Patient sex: M
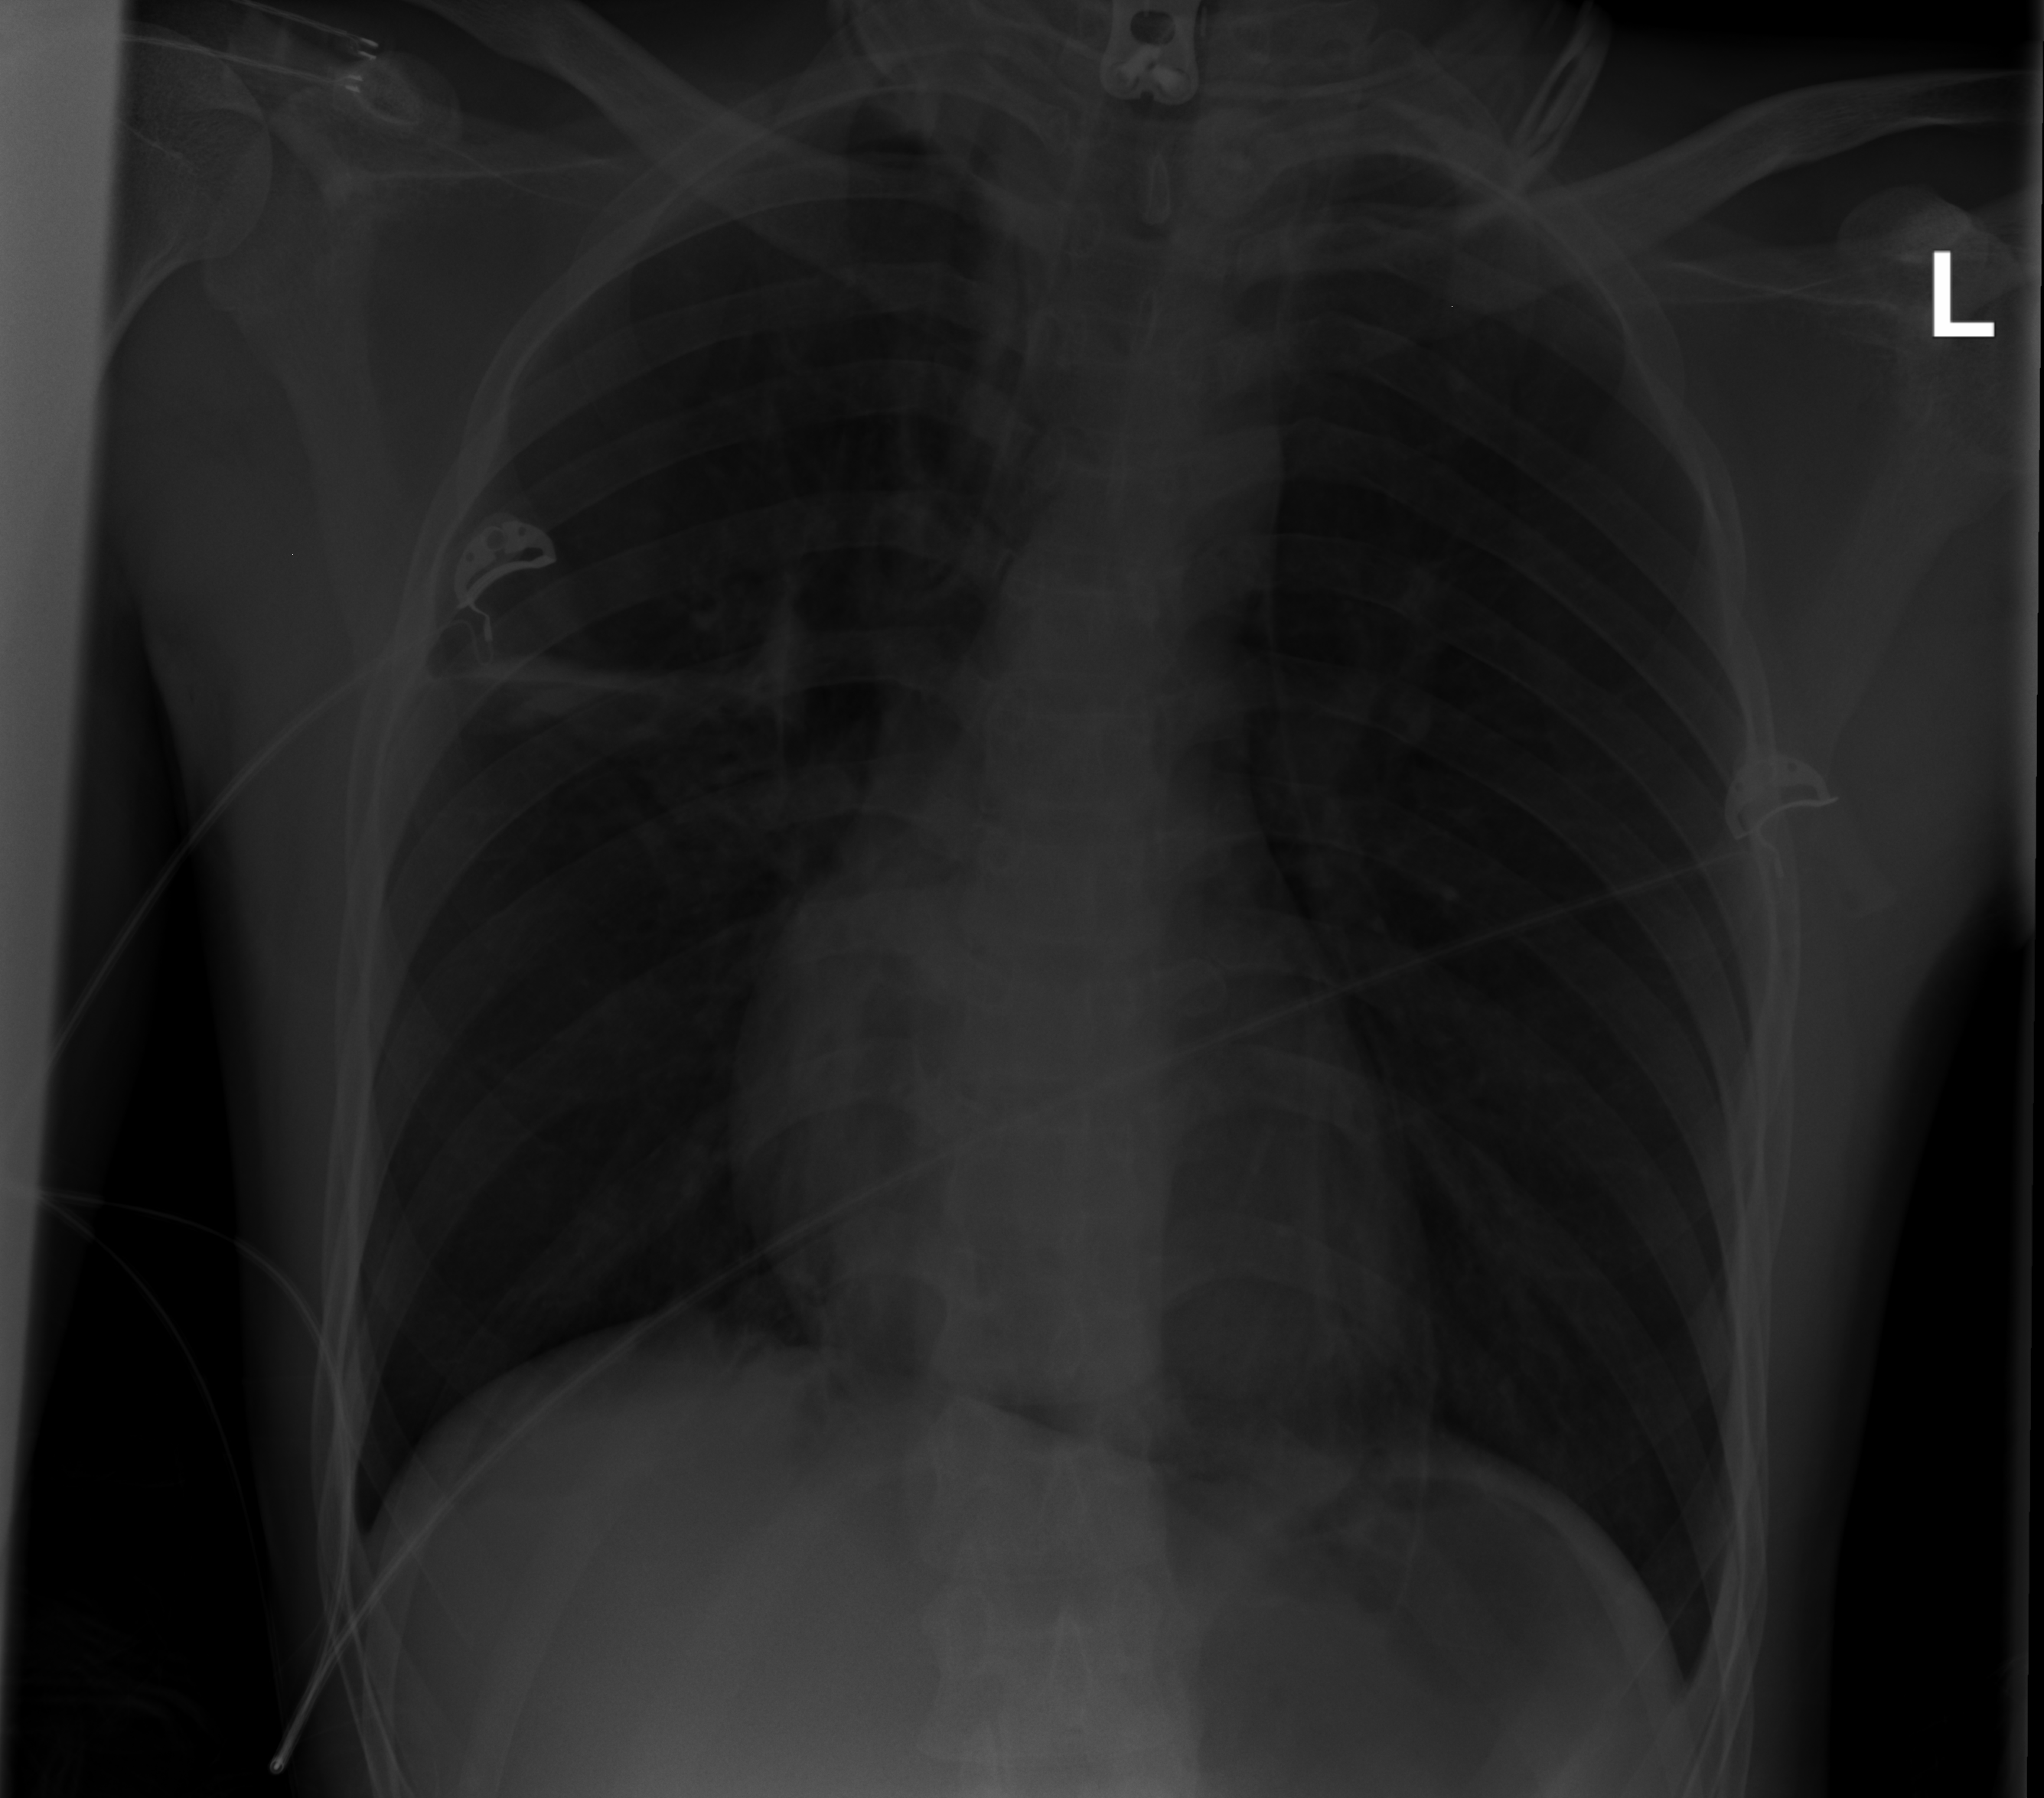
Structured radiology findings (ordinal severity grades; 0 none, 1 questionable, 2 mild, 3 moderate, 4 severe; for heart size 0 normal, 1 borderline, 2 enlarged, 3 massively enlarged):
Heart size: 0
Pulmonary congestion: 0
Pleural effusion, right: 0
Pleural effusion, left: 0
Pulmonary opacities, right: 2
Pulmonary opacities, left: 0
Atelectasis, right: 2
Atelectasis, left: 0